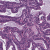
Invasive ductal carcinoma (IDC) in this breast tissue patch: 0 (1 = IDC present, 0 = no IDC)